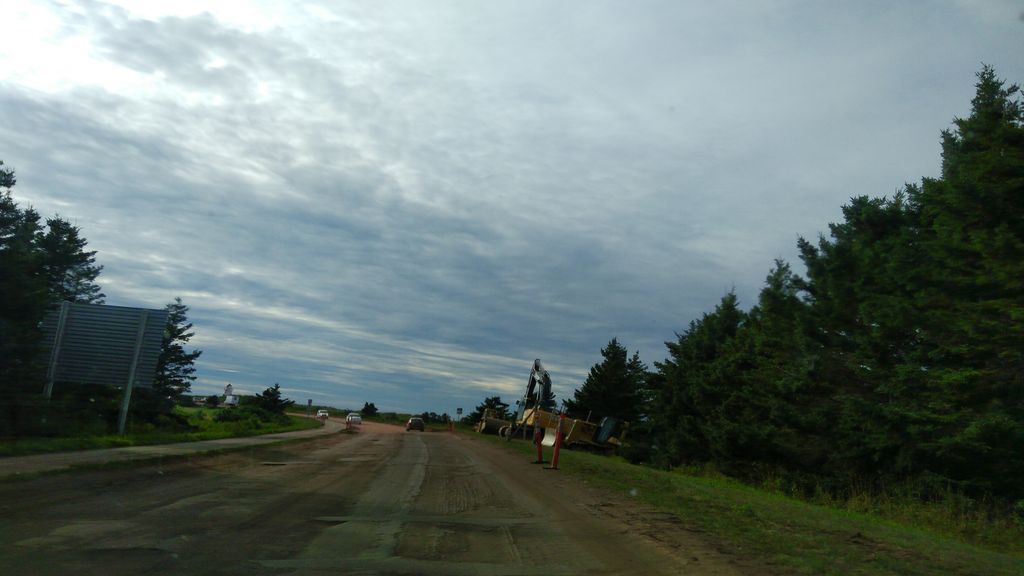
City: charlottetown